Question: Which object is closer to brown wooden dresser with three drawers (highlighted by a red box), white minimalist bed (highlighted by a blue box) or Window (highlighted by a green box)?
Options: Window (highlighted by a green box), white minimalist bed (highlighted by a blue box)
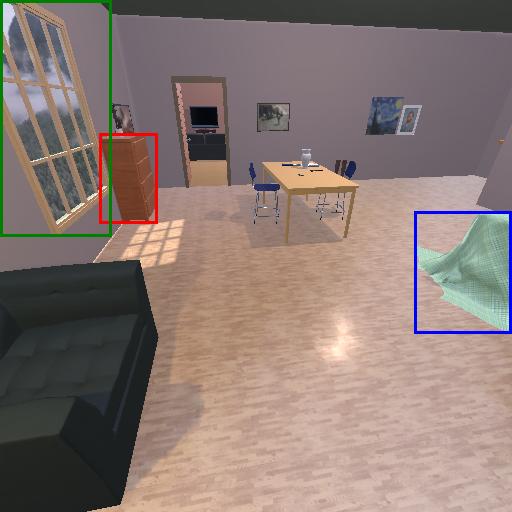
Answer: Window (highlighted by a green box)